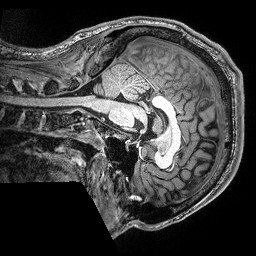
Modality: T1w
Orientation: sagittal
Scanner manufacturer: siemens
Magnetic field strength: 3 T
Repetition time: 2.5 s
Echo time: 0.00343 s